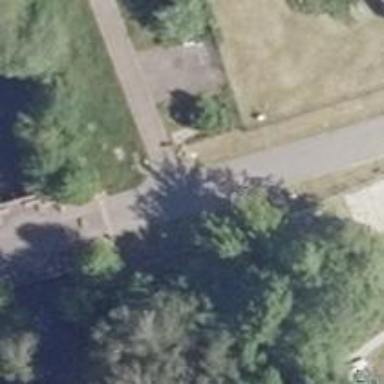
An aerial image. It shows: Asphalt path.